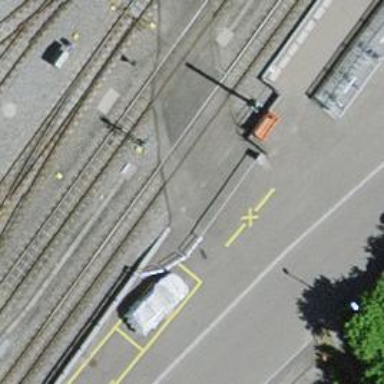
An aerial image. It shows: Lift gate barrier.